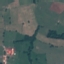
Land use / land cover: Pasture